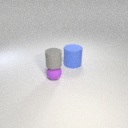
small purple rubber sphere in front of large blue rubber cylinder